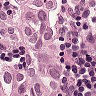
Metastatic tissue present: yes